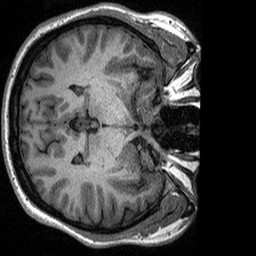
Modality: T1w
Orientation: axial
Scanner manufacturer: siemens
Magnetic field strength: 3 T
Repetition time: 2.2 s
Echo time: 0.00234 s